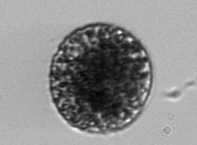
Label: Vicicitus_globosus